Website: walmart
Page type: gifting
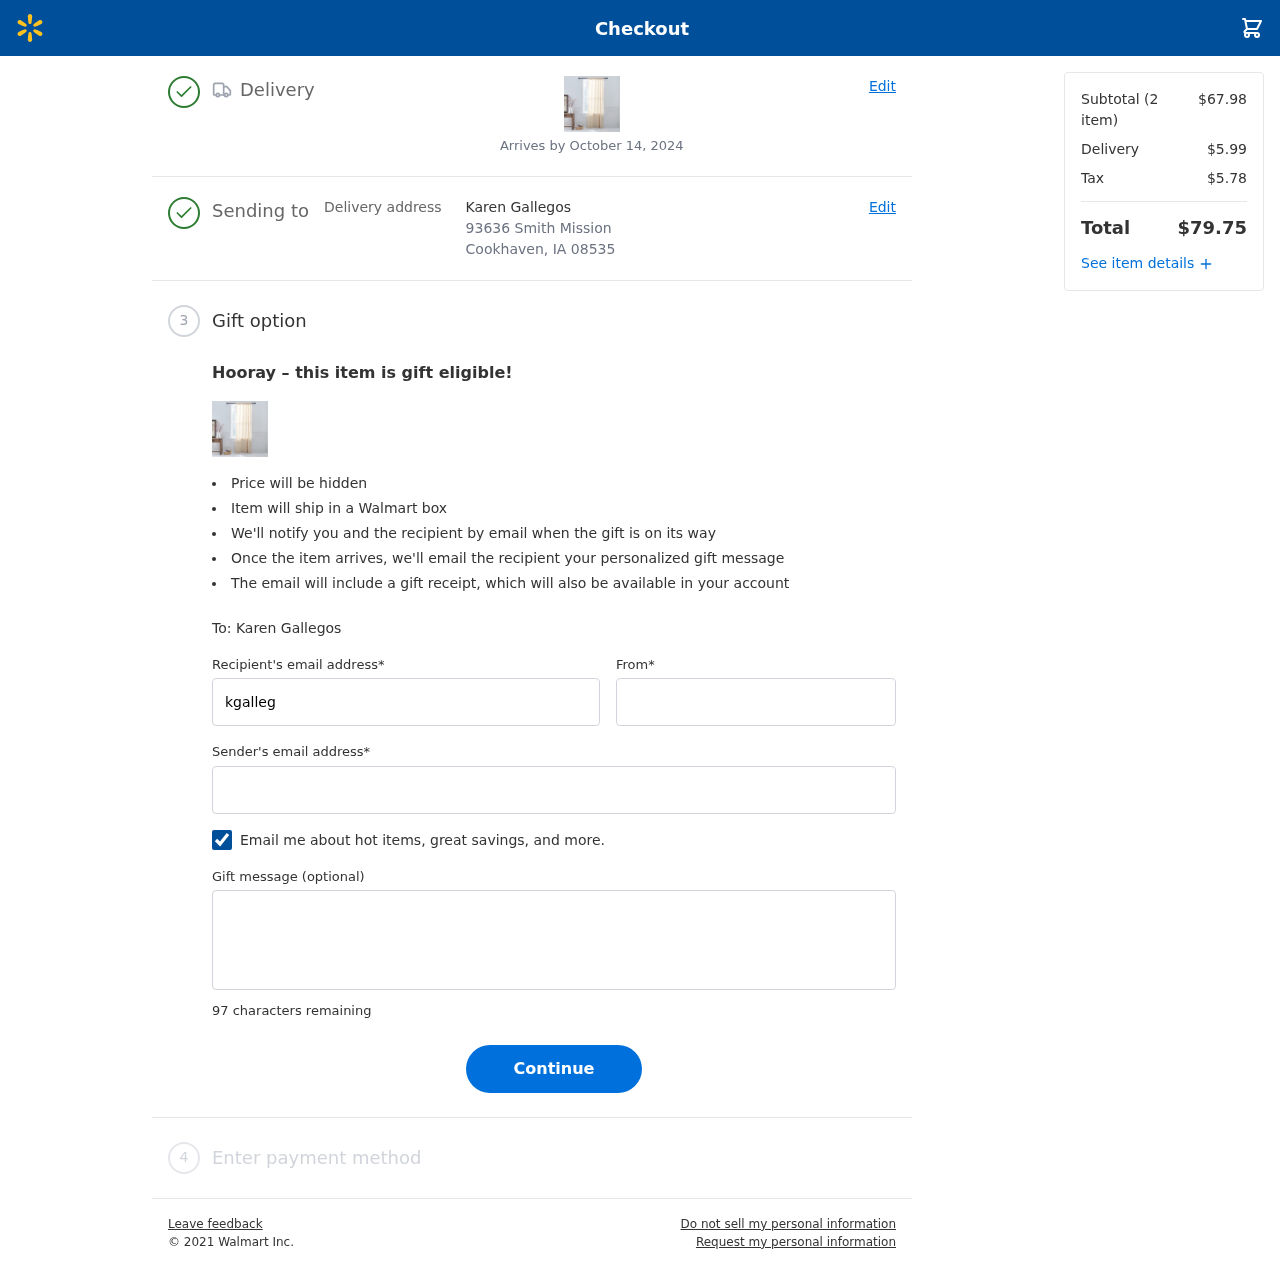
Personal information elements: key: PII_CITY_STATE_ZIP
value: Cookhaven, IA 08535
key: PII_EMAIL
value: jewing@yahoo.com
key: PII_FIRSTNAME
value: John
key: PII_GIFT_EMAIL
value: kgallegos@hotmail.com
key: PII_GIFT_FULLNAME
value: Karen Gallegos
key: PII_GIFT_MESSAGE
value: Hey Karen, I saw these beautiful curtains and immediately thought of how they’d brighten up your space. I hope they bring you as much joy as your friendship brings me! Enjoy sprucing up your home!
John
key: PII_STREET
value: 93636 Smith Mission
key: PII_GIFT_FIRSTNAME
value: Karen
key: PII_GIFT_LASTNAME
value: Gallegos
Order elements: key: ORDER_DELIVERY_DATE
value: Arrives by October 14, 2024
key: ORDER_NUM_ITEMS
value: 2
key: ORDER_SUBTOTAL
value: $67.98
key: ORDER_SHIPPING_COST
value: $5.99
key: ORDER_TAX
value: $5.78
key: ORDER_TOTAL
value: $79.75